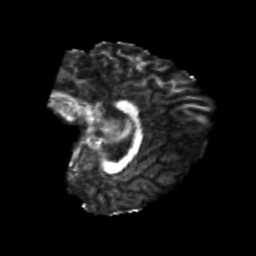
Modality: FA
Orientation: sagittal
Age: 22
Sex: female
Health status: healthy
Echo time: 0.074 s